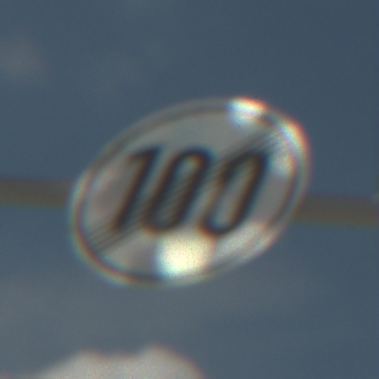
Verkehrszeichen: EndeGeschwindigkeit100
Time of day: MorningAfternoon
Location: Outdoor (Beach)
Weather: PartlyCloudy
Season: NotSpecified
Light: Natural